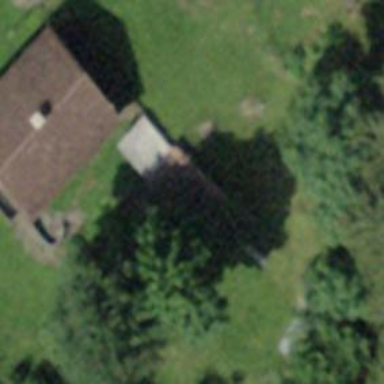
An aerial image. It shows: Hut.